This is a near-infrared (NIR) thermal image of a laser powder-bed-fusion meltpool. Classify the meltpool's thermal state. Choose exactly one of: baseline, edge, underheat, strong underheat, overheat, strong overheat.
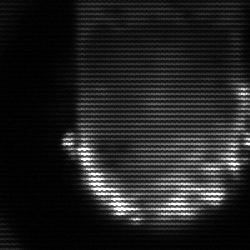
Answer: baseline